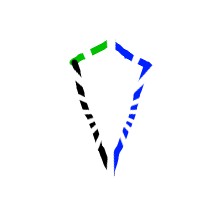
Shape: kite